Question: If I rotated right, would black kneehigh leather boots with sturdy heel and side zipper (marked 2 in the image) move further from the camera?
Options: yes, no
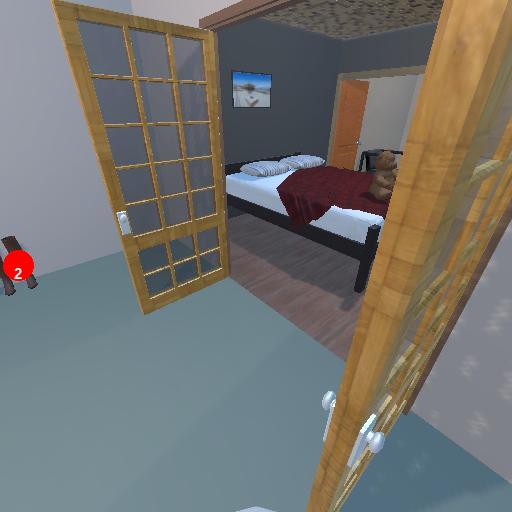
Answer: yes